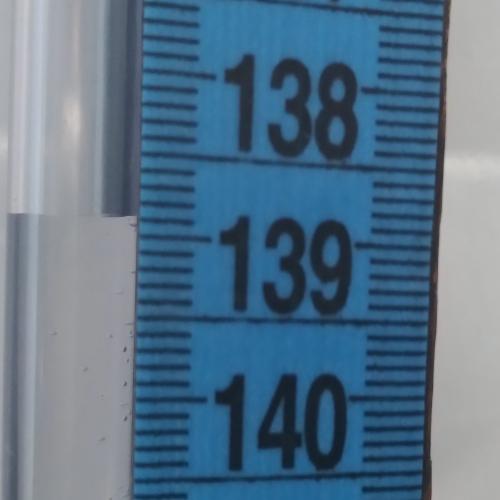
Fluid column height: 138.9 cm